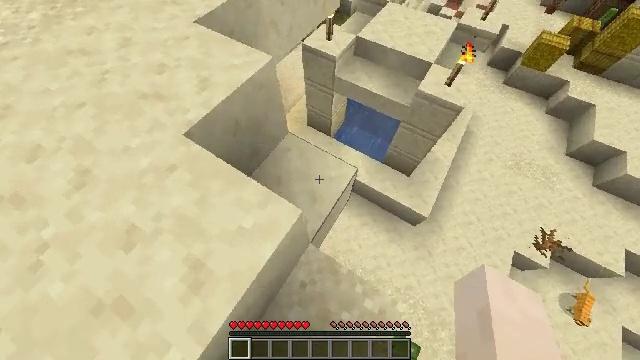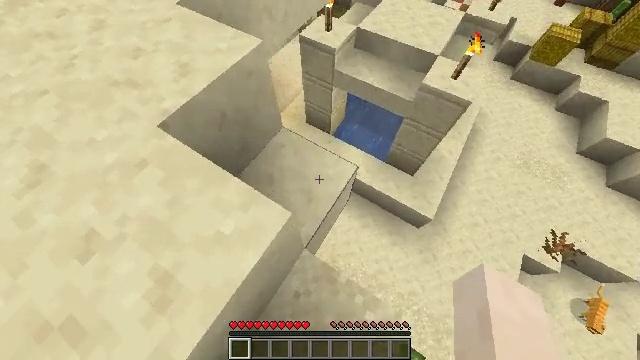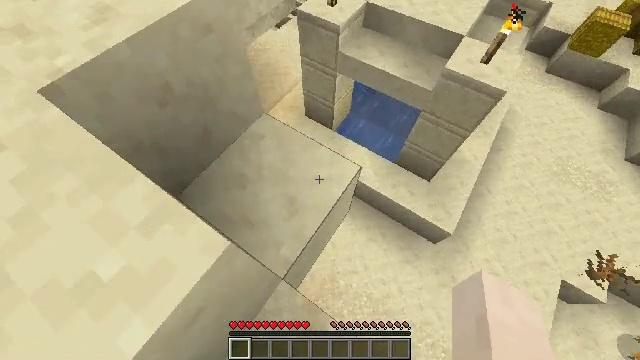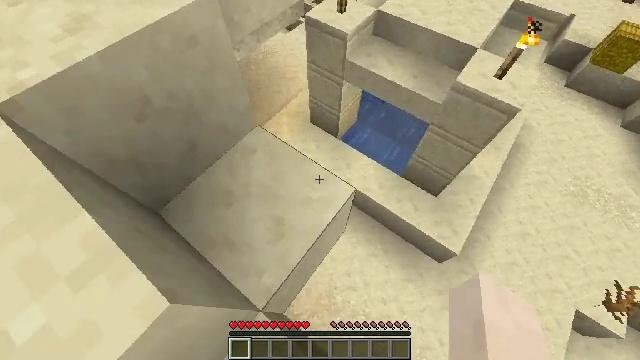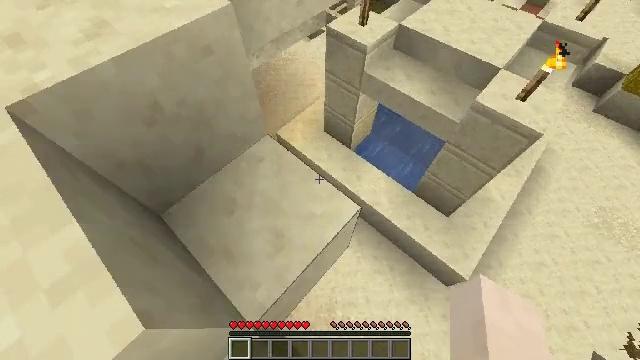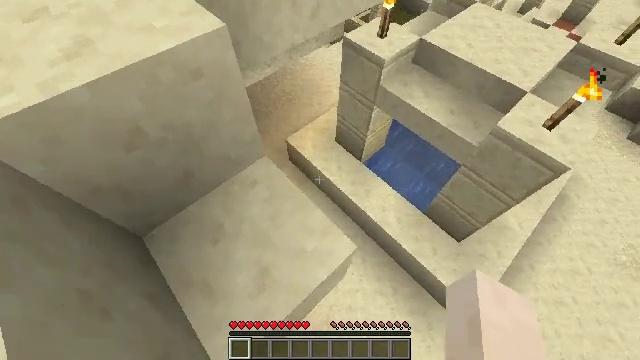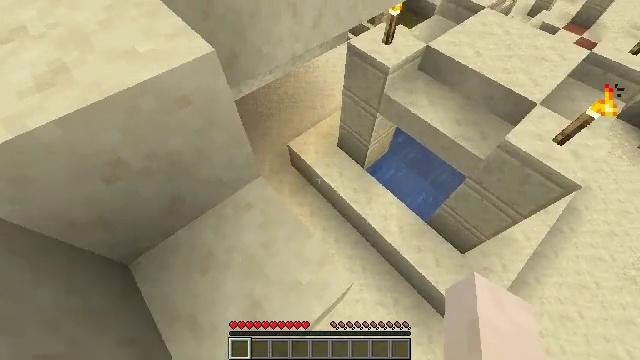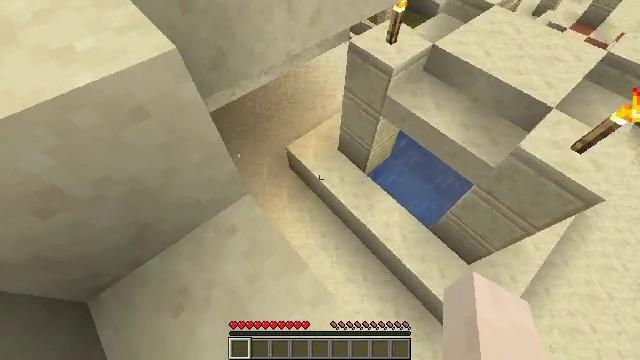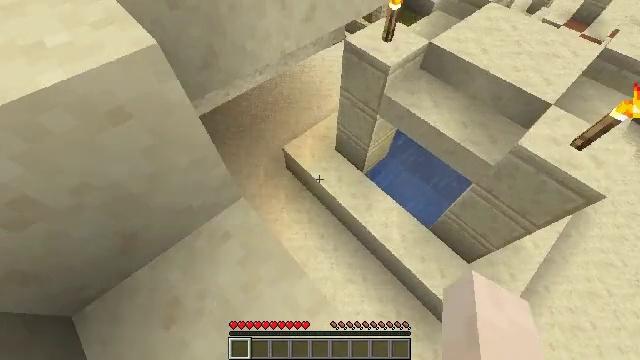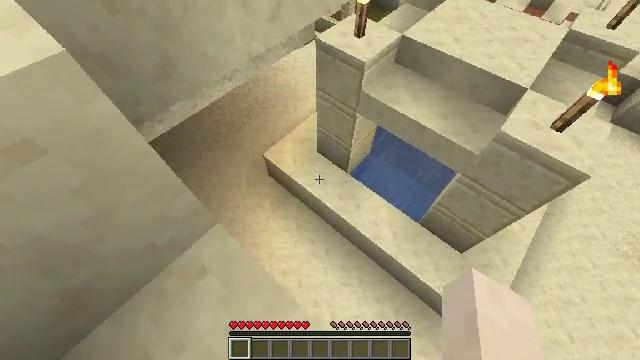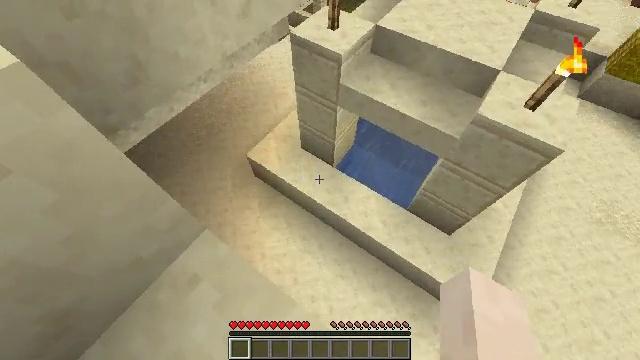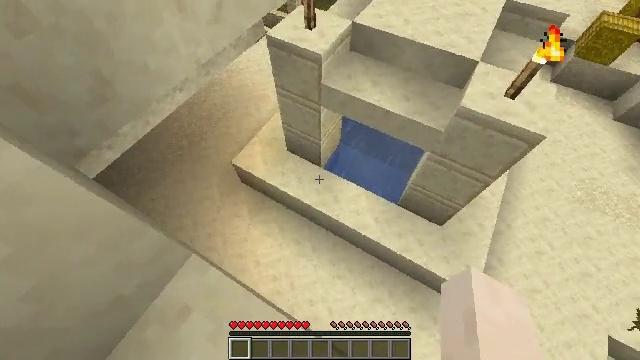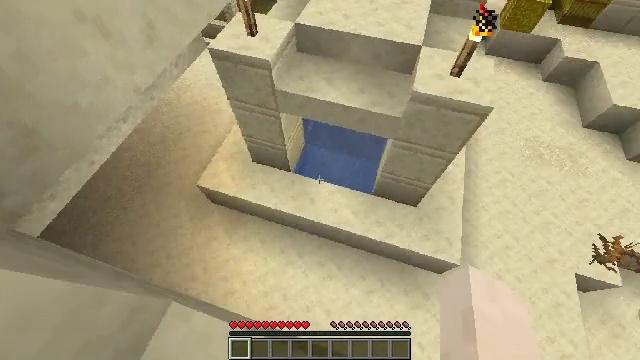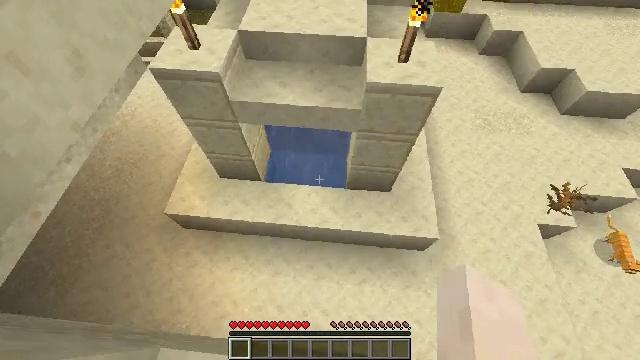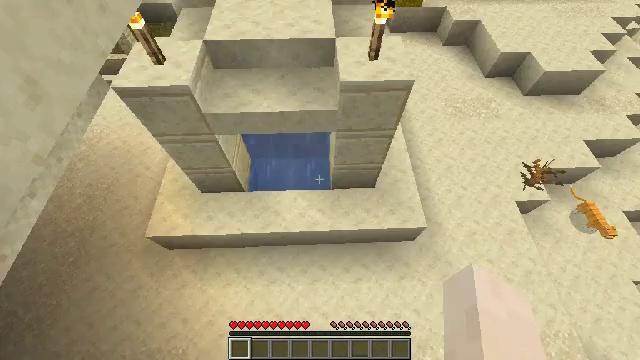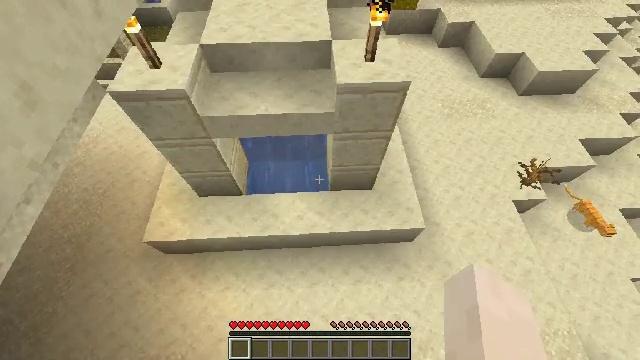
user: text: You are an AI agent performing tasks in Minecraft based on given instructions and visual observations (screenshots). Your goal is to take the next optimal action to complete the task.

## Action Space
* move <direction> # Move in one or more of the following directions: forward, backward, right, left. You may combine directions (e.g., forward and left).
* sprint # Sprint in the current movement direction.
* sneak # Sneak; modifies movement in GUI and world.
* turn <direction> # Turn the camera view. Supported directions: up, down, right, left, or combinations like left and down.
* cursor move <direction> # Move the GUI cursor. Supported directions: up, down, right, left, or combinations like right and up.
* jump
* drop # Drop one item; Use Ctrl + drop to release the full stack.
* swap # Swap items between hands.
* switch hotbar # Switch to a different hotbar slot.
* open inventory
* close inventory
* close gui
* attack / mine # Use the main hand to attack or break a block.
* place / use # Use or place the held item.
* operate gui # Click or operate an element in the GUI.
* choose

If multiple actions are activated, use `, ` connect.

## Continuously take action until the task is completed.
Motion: motion action
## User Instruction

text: Mine a chest to move it.
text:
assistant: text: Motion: move forward
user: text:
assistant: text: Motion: move forward, turn left
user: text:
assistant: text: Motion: move forward, turn left and up
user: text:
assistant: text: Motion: move forward, turn left and up
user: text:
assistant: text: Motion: move forward, turn left
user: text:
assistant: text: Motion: move forward, sneak, turn left
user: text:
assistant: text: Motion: move forward, sneak
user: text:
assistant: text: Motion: move forward, sneak, turn right
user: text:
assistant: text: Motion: move forward, sneak, turn right
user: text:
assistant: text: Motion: move forward, sneak, turn right and down
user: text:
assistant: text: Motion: move forward, sneak, turn right
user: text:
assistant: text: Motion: move forward, sneak, turn right
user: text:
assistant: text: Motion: sneak, turn right
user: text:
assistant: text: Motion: sneak, turn right
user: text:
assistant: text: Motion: sneak
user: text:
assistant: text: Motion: sneak
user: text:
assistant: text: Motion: no_op
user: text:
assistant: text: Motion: no_op
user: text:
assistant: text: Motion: no_op
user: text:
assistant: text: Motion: move forward, turn left
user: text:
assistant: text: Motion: move forward, sprint, turn left
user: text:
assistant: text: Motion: move forward, sprint, turn left
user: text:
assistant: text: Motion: move forward, sprint
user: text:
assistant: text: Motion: move forward, sprint
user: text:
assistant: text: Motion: move forward, sprint
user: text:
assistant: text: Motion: move forward, sprint
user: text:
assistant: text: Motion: move forward, sprint
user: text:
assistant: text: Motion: move forward, sprint, turn right
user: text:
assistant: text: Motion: move forward, sprint, turn right
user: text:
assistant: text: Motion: move forward, sprint, turn right